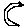
Label: moon